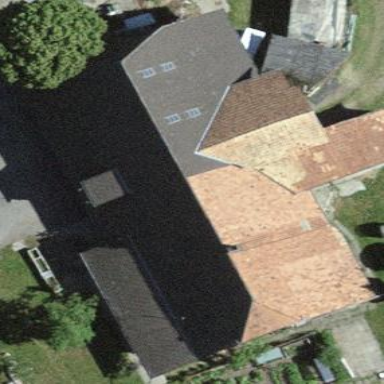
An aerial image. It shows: Farm building.